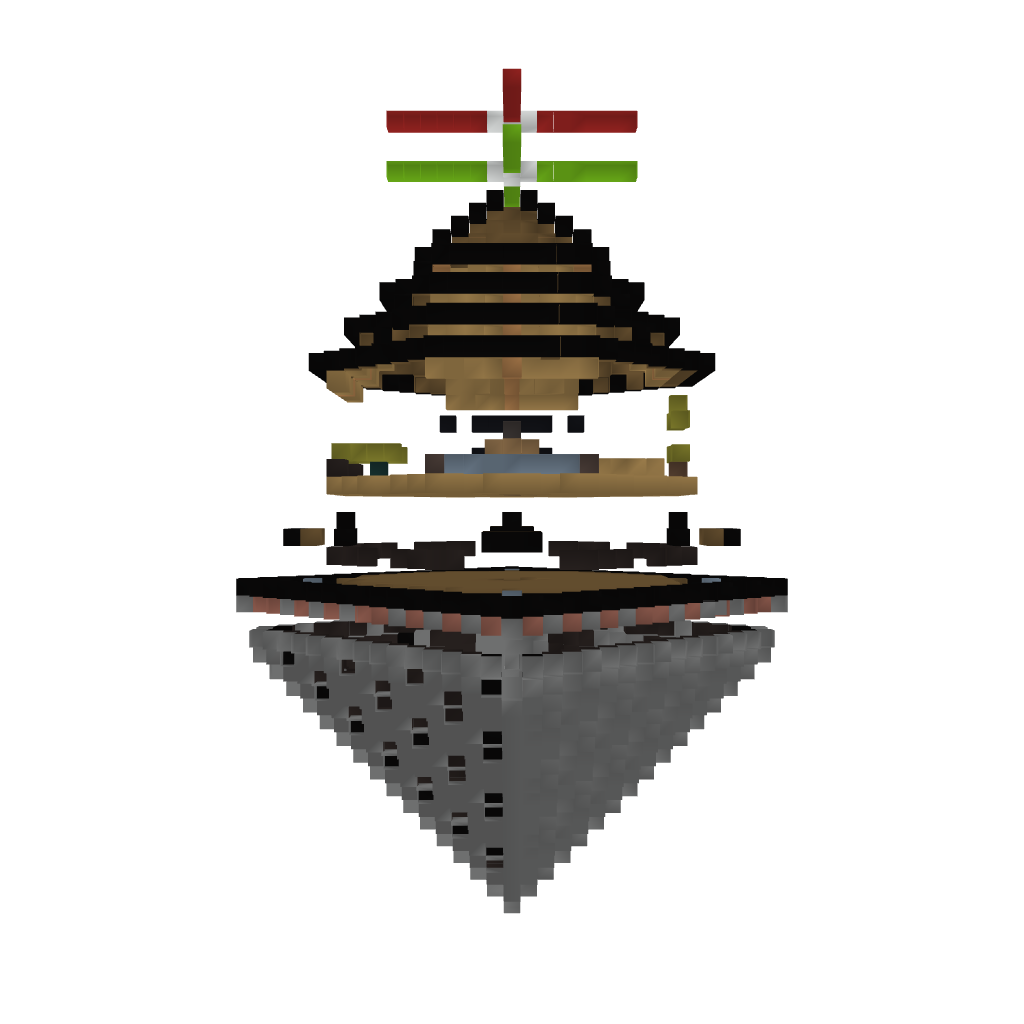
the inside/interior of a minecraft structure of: house on the hill